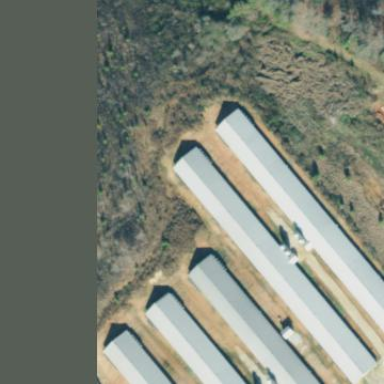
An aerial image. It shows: Poultry house.